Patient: sex F, age 26
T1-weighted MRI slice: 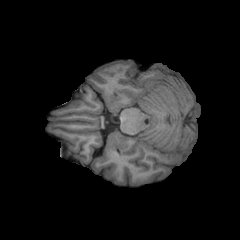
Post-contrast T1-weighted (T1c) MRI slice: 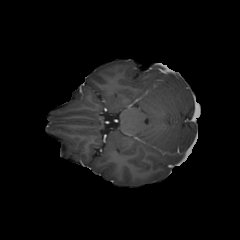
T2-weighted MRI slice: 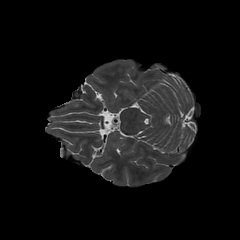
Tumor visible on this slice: no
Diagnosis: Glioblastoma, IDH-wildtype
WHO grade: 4